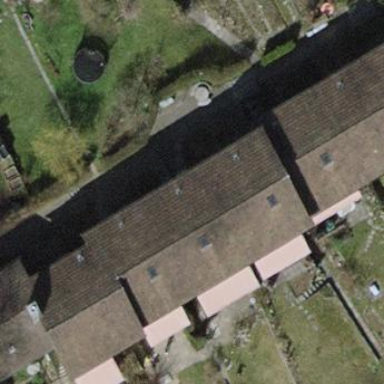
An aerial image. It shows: Simple house.